Interaction volume radius: 5 \u00c5
Interaction volume height: 50 \u00c5
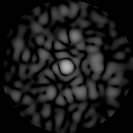
Disorder parameter: 0.8543